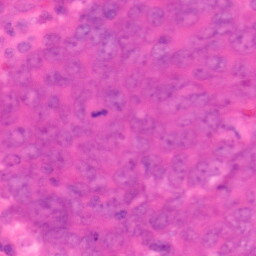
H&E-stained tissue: Colon